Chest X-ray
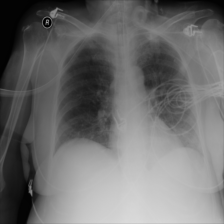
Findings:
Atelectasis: negative
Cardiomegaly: negative
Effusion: negative
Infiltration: positive
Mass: negative
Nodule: negative
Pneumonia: negative
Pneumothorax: negative
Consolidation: negative
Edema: negative
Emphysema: negative
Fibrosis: negative
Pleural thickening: negative
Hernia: negative